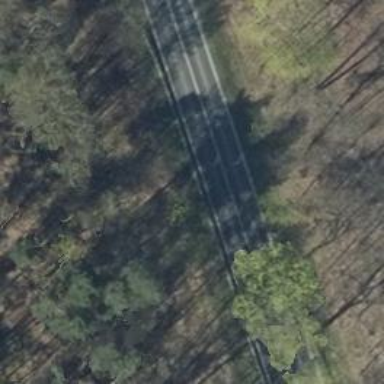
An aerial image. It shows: Asphalt road classified as primary highway.